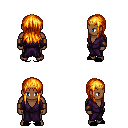
a pixel art fantasy rpg character, male body template, human, dark skin, purple robe, magenta pants, light blonde unkempt hairstyle, gold tiara, leather bracers, black slippers, four views (front, back, left, right), 2x2 character sprite sheet, small pixel art, hard edges, no anti-aliasing